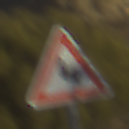
Verkehrszeichen: DoppelkurveZunaechstLinks
Umgebung: Outdoor, Nature
Tageszeit: SunriseSunset
Wetter: Clear
Licht: Natural
Jahreszeit: NotSpecified
Kontrast: HighContrast